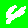
Digit: 4